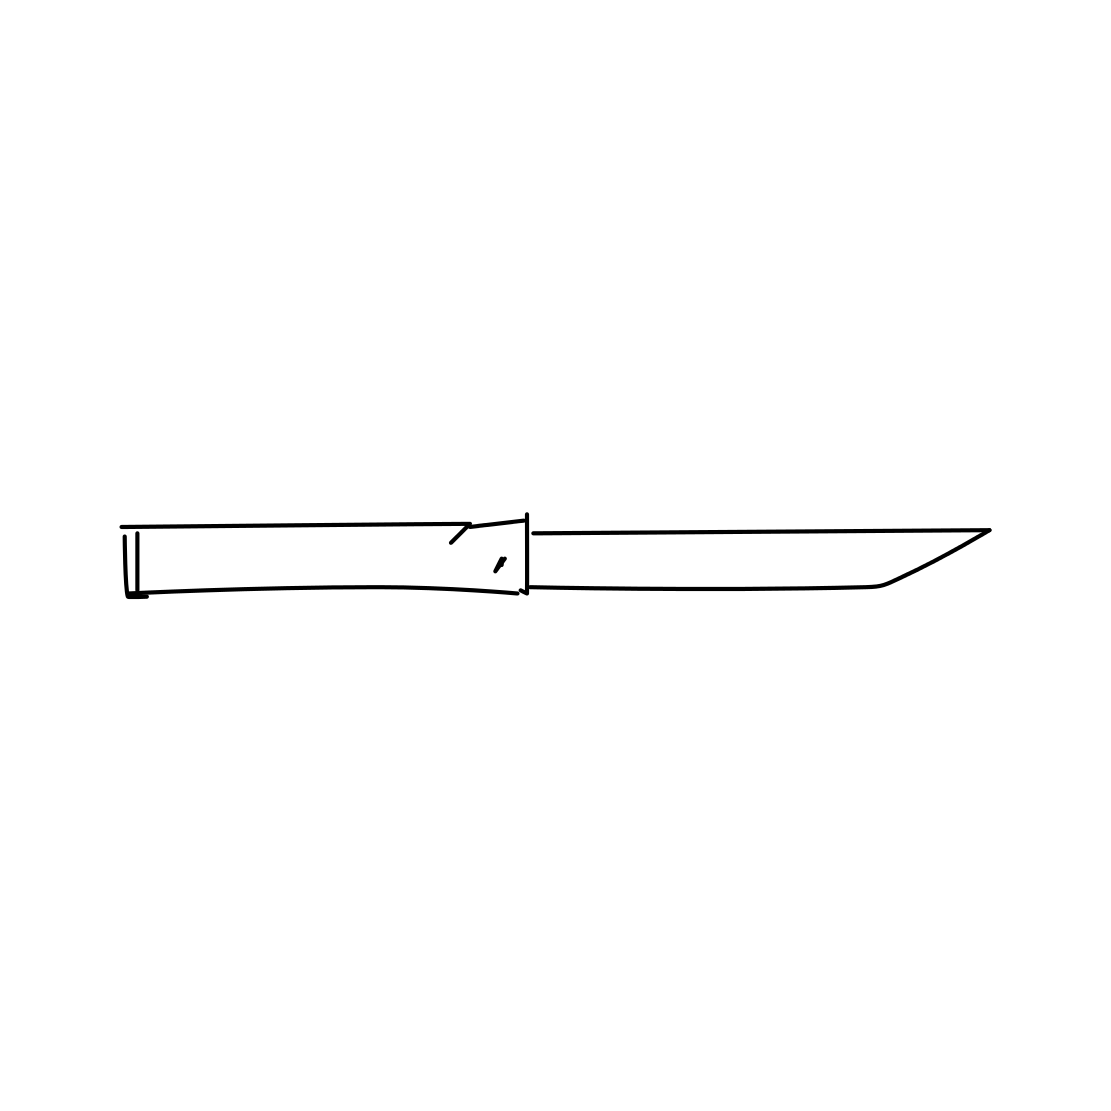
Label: knife